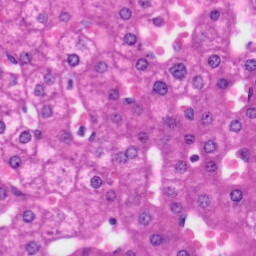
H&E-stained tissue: Liver